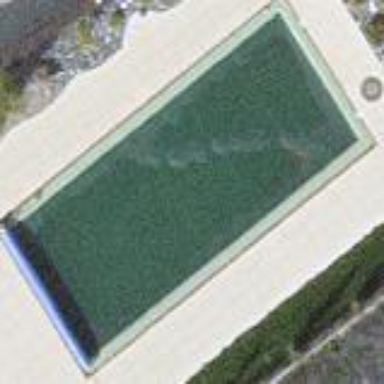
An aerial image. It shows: Swimming pool located in leisure land.